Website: apple
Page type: store-pickup
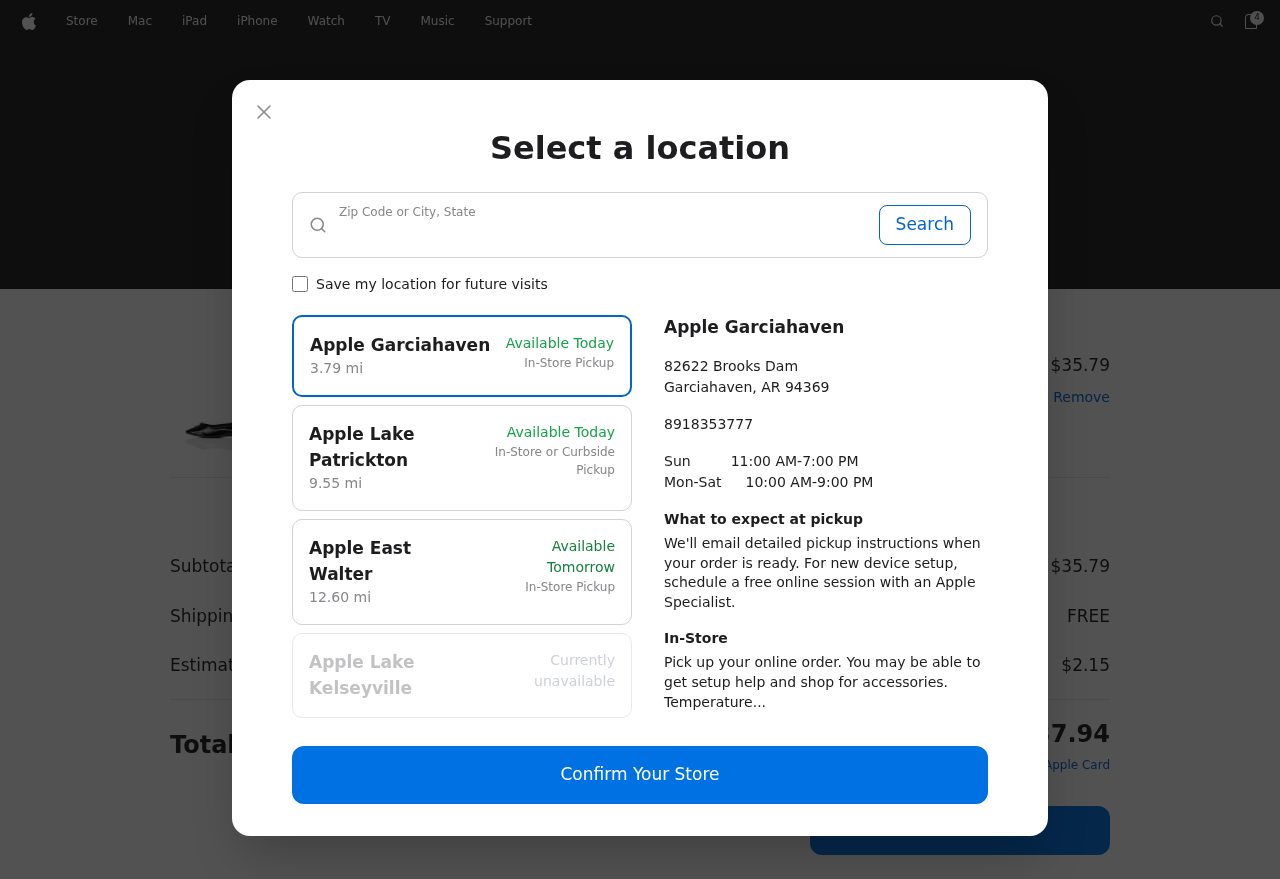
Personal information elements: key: PII_CITY_STATE
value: Donaldberg, AR
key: PII_LOCATION1_CITY
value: Apple Garciahaven
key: PII_LOCATION1_CITY_STATE_ZIP
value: Garciahaven, AR 94369
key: PII_LOCATION1_STREET
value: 82622 Brooks Dam
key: PII_LOCATION2_CITY
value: Apple Lake Patrickton
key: PII_LOCATION3_CITY
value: Apple East Walter
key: PII_LOCATION4_CITY
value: Apple Lake Kelseyville
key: PII_PHONE
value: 8918353777
Product elements: key: PRODUCT1_NAME
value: Ginach-S-SH-1A-1 Closed Toe Ballet Flats, Black (Black), 4 UK
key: PRODUCT1_PRICE
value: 35.79
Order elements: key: ORDER_NUM_ITEMS
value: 4
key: ORDER_TOTAL
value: $37.94
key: ORDER_SUBTOTAL
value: $35.79
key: ORDER_SHIPPING_COST
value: FREE
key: ORDER_TAX
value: $2.15
Search elements: key: SEARCH_CITY_STATE
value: Donaldberg, AR